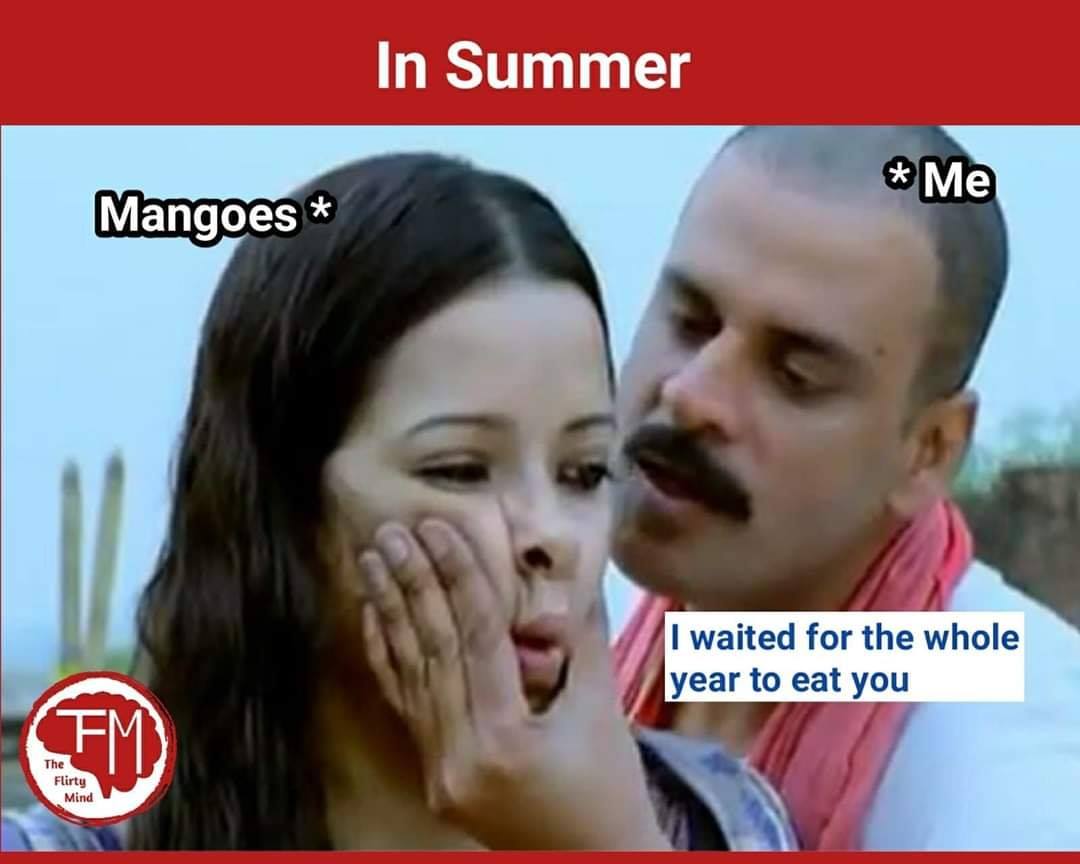
Caption: In Summer   Mangoes*     *Me   I waited for the whole year to eat you
Label: hate